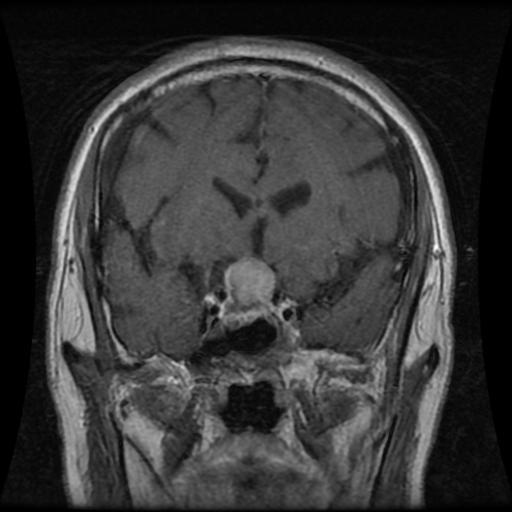
Label: pituitary